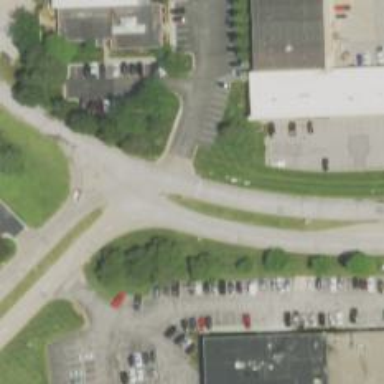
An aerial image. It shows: Road with stop sign.